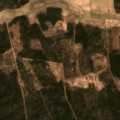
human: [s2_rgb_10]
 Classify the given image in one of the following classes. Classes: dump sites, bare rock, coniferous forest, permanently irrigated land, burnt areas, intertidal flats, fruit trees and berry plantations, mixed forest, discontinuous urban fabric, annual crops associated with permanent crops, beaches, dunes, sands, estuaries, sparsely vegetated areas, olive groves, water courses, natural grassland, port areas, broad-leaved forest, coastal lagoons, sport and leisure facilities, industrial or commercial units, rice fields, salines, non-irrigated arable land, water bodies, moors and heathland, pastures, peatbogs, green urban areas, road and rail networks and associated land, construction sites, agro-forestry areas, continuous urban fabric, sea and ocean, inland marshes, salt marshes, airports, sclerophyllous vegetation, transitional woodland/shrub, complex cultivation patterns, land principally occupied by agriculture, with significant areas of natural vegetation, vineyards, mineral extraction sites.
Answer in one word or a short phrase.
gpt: pastures, broad-leaved forest, mixed forest, transitional woodland/shrub